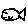
Label: fish